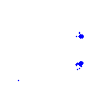
Particle: pion